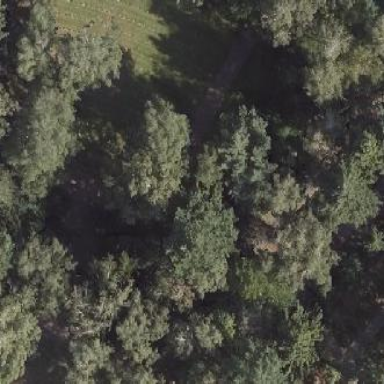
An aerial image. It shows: Sector within cemetery.